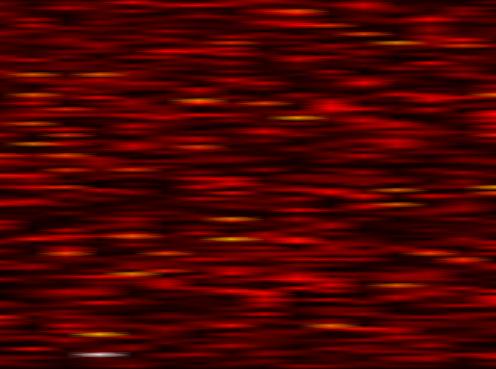
Label: FBMC